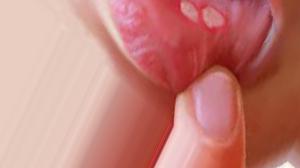
Condition: Mouth Ulcer